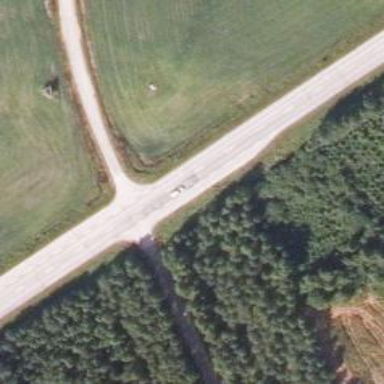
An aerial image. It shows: Asphalt trunk highway.